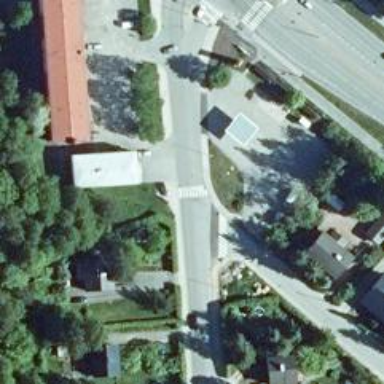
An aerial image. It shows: Asphalt footway with marked crossing.